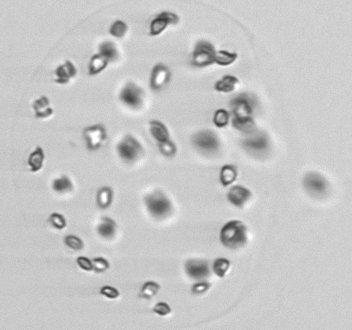
Label: Phaeocystis